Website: crate-barrel
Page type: billing-address
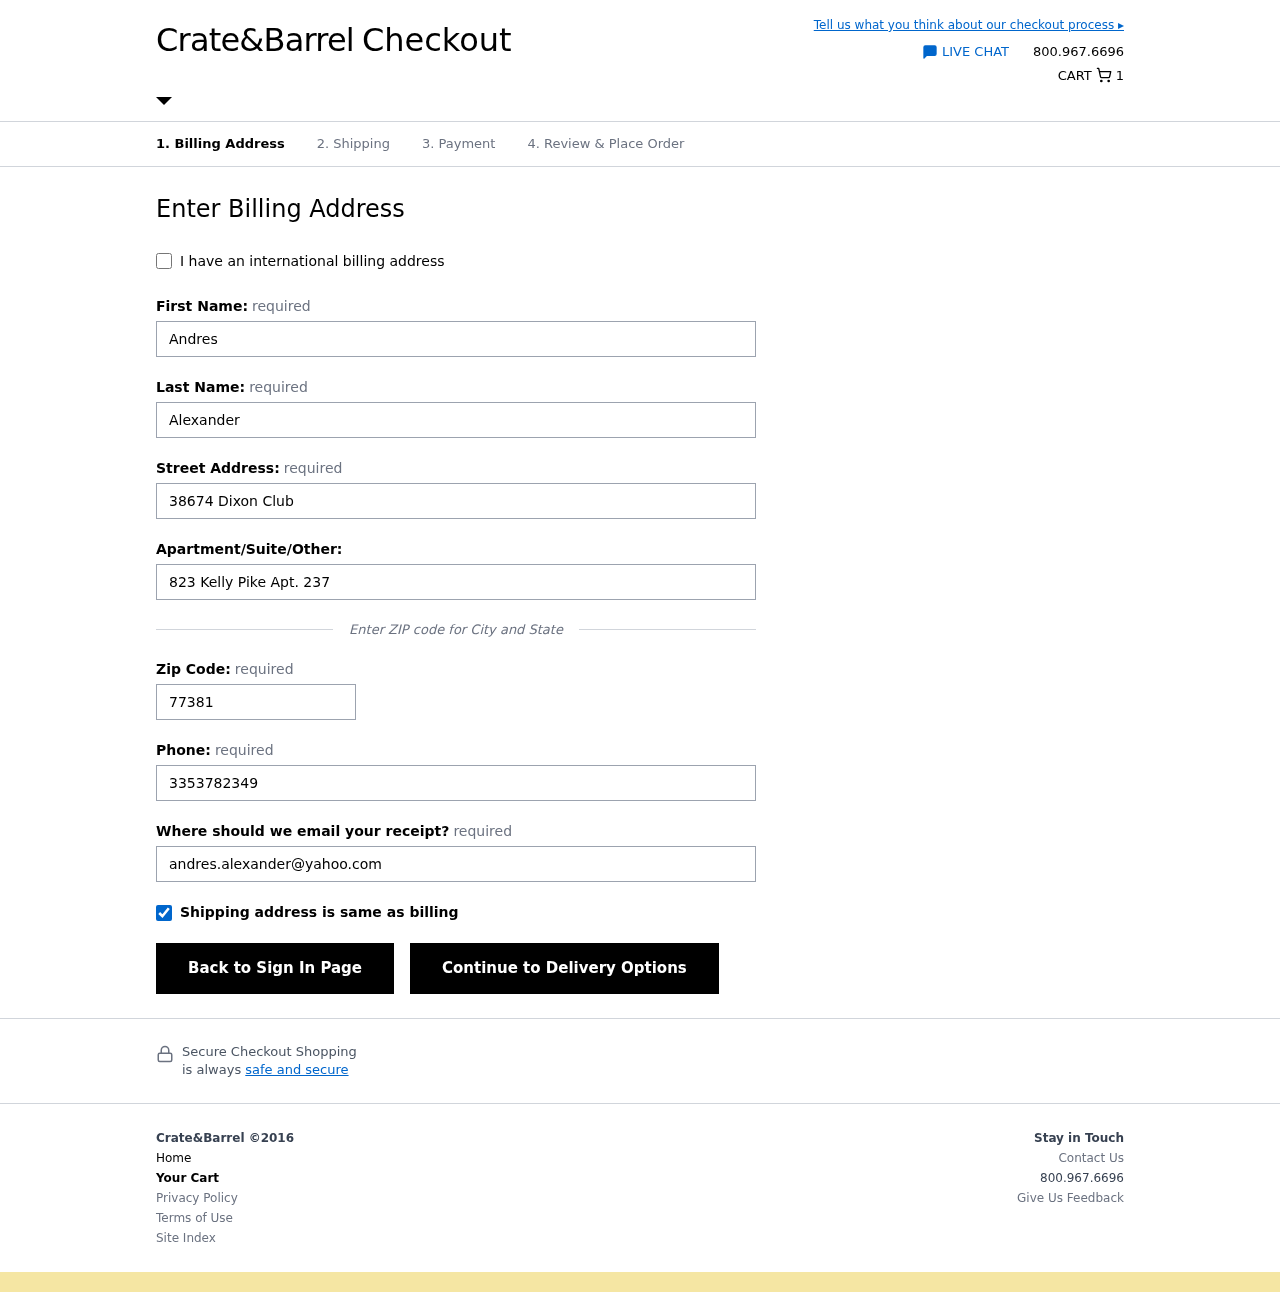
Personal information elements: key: PII_EMAIL
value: andres.alexander@yahoo.com
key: PII_FIRSTNAME
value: Andres
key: PII_LASTNAME
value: Alexander
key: PII_PHONE
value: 3353782349
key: PII_POSTCODE
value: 77381
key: PII_STREET
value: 38674 Dixon Club
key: PII_STREET2
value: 823 Kelly Pike Apt. 237
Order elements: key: ORDER_NUM_ITEMS
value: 1